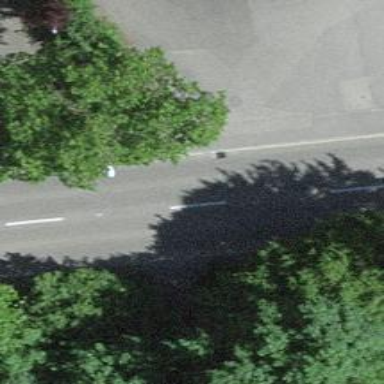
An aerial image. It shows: Compacted footway.